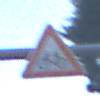
Verkehrszeichen: RadverkehrRechts
Umgebung: Outdoor, Urban
Tageszeit: SunriseSunset
Wetter: PartlyCloudy
Licht: Natural
Jahreszeit: NotSpecified
Kontrast: LowContrast